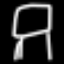
Label: chair